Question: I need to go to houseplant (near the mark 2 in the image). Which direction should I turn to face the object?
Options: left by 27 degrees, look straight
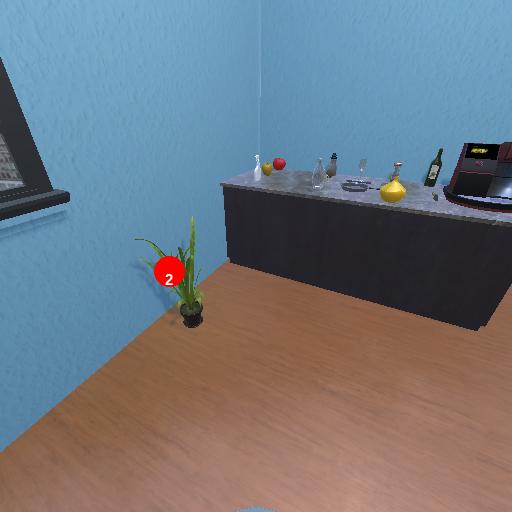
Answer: left by 27 degrees